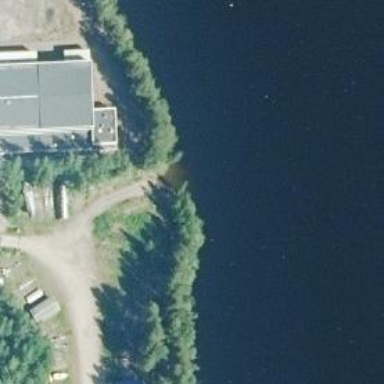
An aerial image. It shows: Slipway on leisure land.